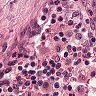
Metastatic tissue present: no